Field crop: maize
Growth stage: 2
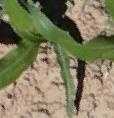
Species: maize